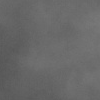
Atmospheric dust classification: dusty